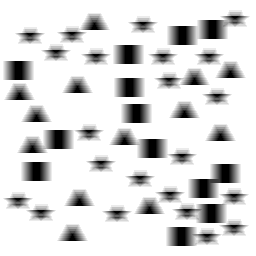
Squares: 13
Triangles: 13
Stars: 22
Total shapes: 48